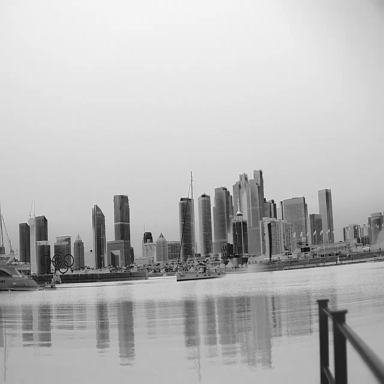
There are two objects shown in the infrared image, including a sailboat, and a canoe.